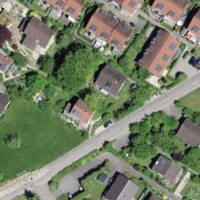
EUNIS habitat code: 55
Species observed at this site:
Tulipa sylvestris